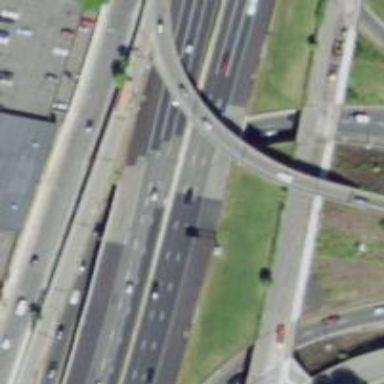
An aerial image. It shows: Urban freeway bridge over motorway.